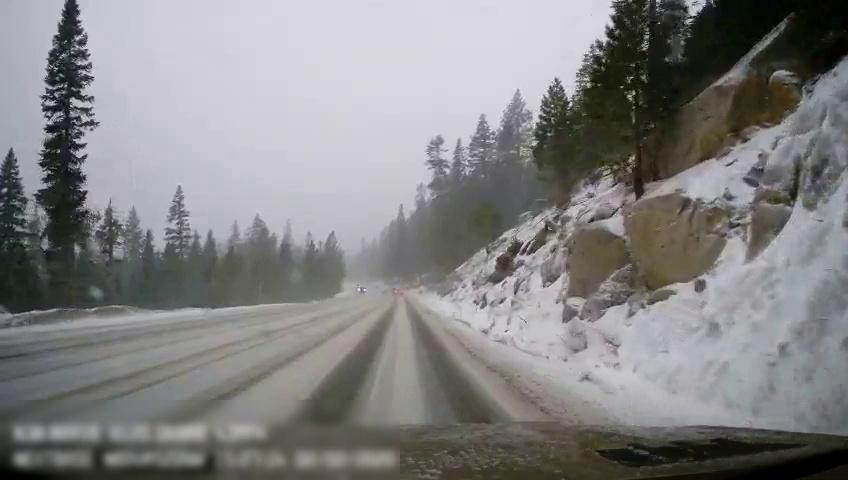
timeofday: Day
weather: Snowy
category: Drivable Space